Question: In an e-commerce website: <URL>,
There is a custom jquery as displayed following image :

Here, The price changes on every option defined,
And this price must be reflected on Cart as well as checkout page also,
I want to create same functionality as above,
I don't want to use Configurable Products,
I am using Magento 1.7.0.1
How can I achieve this ?
Regards.
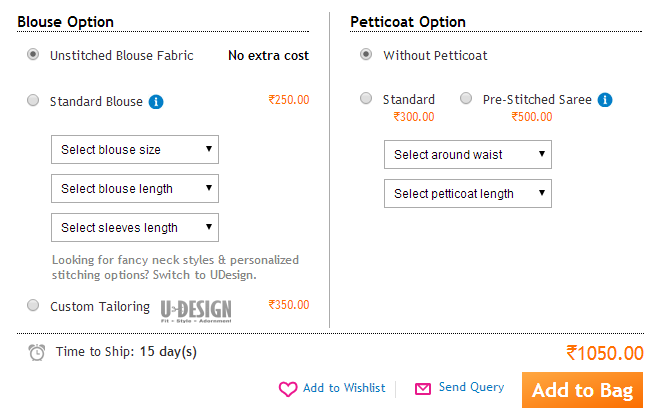
Answer: I tried to use Custom Options, it worked for me
Besides,
You can always use "<URL>" to Copy Custom Options.
Thanks & Regards.